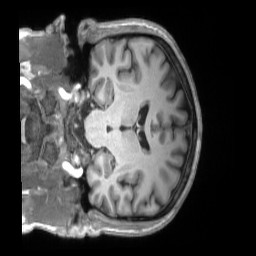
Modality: T1w
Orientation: coronal
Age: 47
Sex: male
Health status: ill
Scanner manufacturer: siemens
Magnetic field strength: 3 T
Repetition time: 2.2 s
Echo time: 0.00157 s